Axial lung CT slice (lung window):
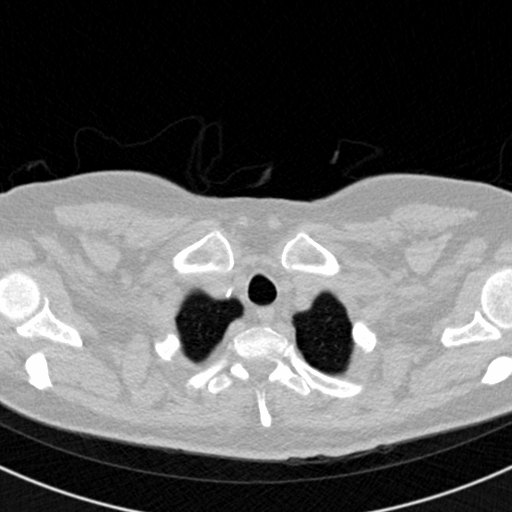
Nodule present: no